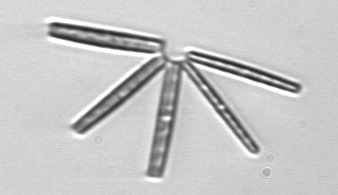
Label: Thalassionema